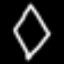
Label: diamond